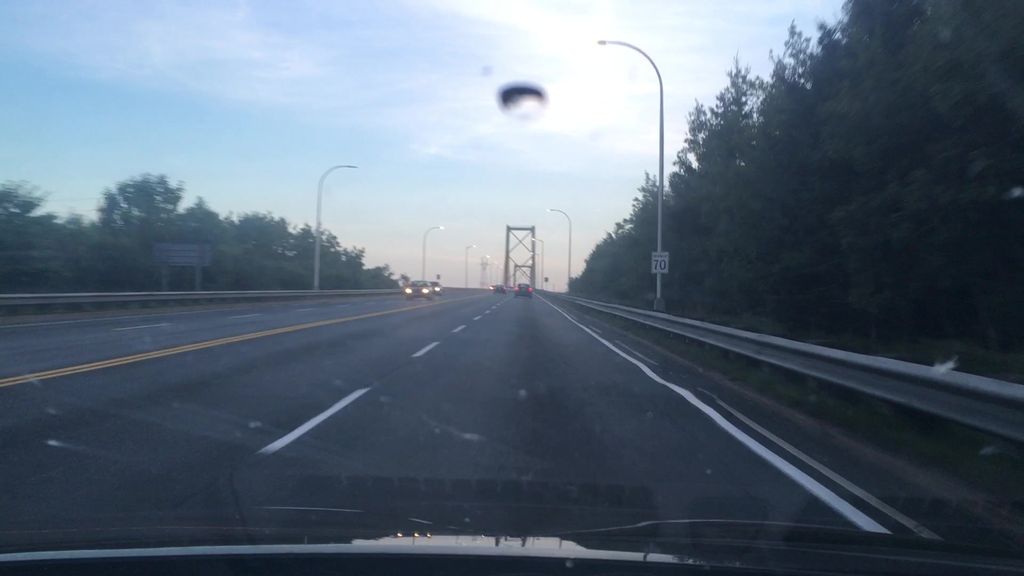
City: halifax